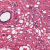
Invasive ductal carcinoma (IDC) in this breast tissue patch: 1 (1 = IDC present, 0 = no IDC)